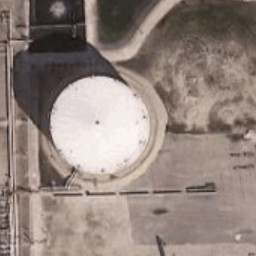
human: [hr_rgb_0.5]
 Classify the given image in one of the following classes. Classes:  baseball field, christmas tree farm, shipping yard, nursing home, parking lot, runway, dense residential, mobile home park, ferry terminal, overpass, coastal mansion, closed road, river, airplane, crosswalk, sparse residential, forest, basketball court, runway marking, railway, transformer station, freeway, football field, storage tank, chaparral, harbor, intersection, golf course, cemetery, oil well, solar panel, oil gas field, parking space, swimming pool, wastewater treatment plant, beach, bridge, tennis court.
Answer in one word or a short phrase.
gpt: storage tank